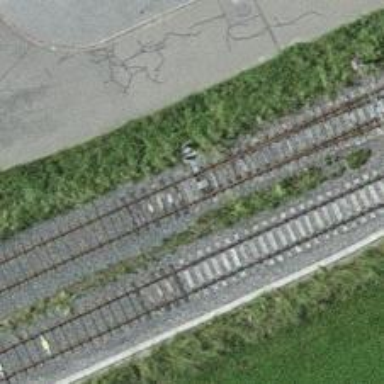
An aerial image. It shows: Railway switch.